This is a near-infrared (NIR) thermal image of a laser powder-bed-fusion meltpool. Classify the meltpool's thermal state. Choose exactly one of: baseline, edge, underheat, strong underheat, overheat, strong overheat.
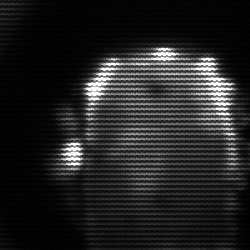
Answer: baseline